Aerial crown-view tile of a tropical tree (Barro Colorado Island, Panama), acquired 20240813:
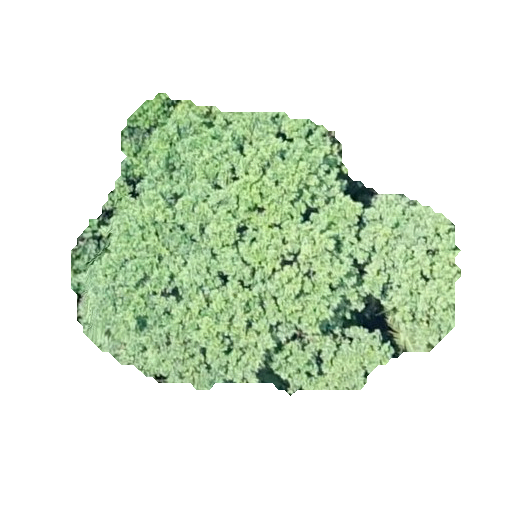
Species: Hieronyma alchorneoides
GBIF accepted scientific name: Hieronyma alchorneoides
Crown area: 126.312 m²